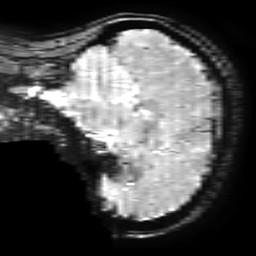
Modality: T2starw
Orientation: sagittal
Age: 39
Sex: female
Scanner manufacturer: ge
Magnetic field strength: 3 T
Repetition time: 0.65 s
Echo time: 0.02 s